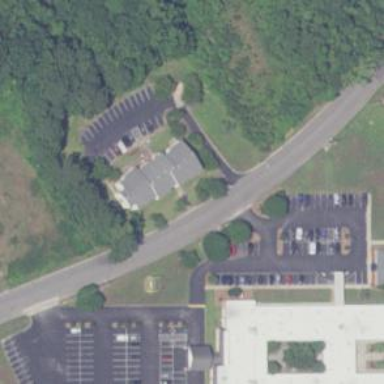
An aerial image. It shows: Nursing home.